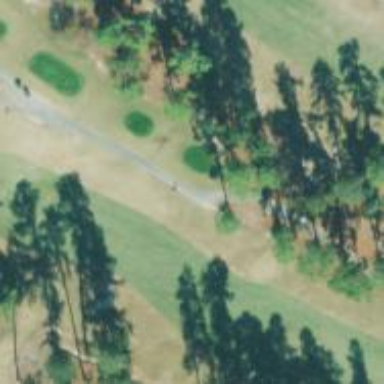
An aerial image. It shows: Pathway for golf carts.